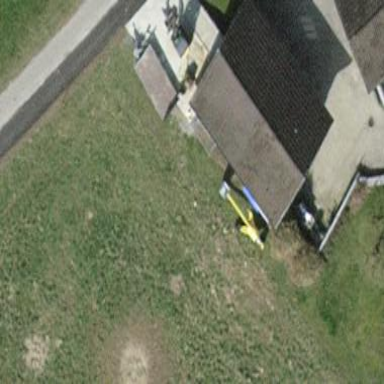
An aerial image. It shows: Shed building.